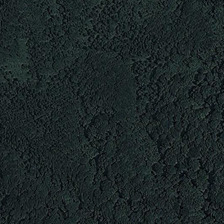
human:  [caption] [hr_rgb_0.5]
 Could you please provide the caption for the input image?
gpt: many green trees are in a piece of forest .

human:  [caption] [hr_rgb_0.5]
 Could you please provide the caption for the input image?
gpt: the forest is so dense that it looks like sea waves .

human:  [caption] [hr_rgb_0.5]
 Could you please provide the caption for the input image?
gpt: the forest is so dense that it looks like sea waves .

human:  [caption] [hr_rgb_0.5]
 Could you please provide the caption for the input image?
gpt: many green trees are in a piece of forest .

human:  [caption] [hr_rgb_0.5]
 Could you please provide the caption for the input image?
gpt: many green trees are in a piece of forest .